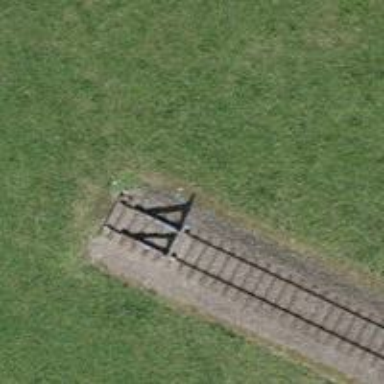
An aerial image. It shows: Railway buffer stop.